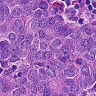
Metastatic tissue present: yes